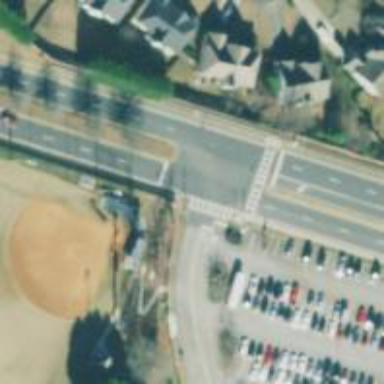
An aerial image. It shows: Service road with sidewalk on the left.